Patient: sex M, age 57
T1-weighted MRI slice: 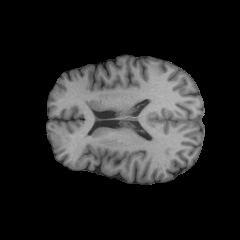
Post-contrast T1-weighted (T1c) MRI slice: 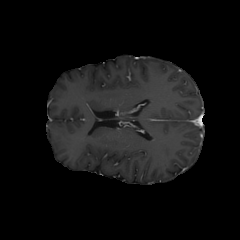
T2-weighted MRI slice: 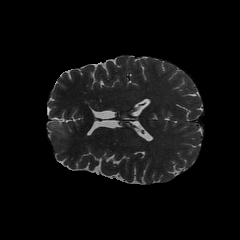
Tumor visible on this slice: yes
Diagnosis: Oligodendroglioma, IDH-mutant, 1p/19q-codeleted
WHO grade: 2